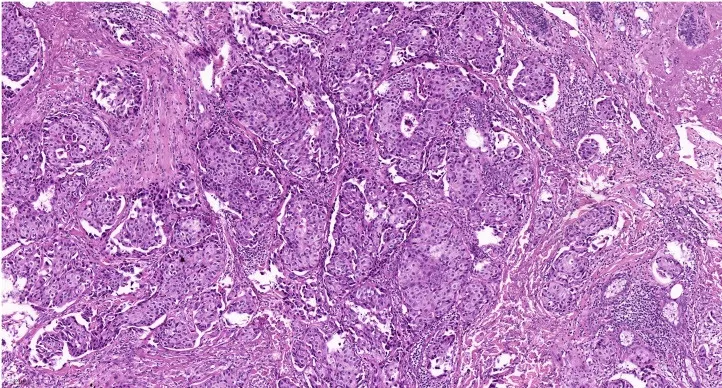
Pathology of the second patient revealed classic morphology of sebaceous carcinoma (HE staining, 100X).
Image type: pathology (h&e)